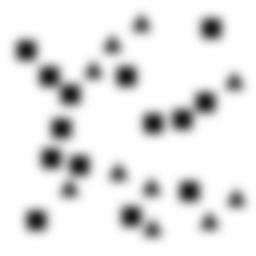
Squares: 14
Triangles: 10
Stars: 0
Total shapes: 24